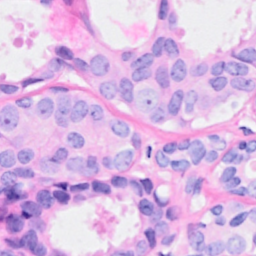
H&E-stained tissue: Breast